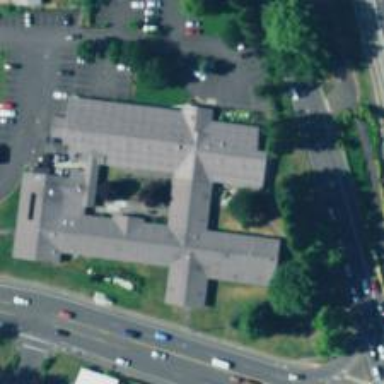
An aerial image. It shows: Clinic.